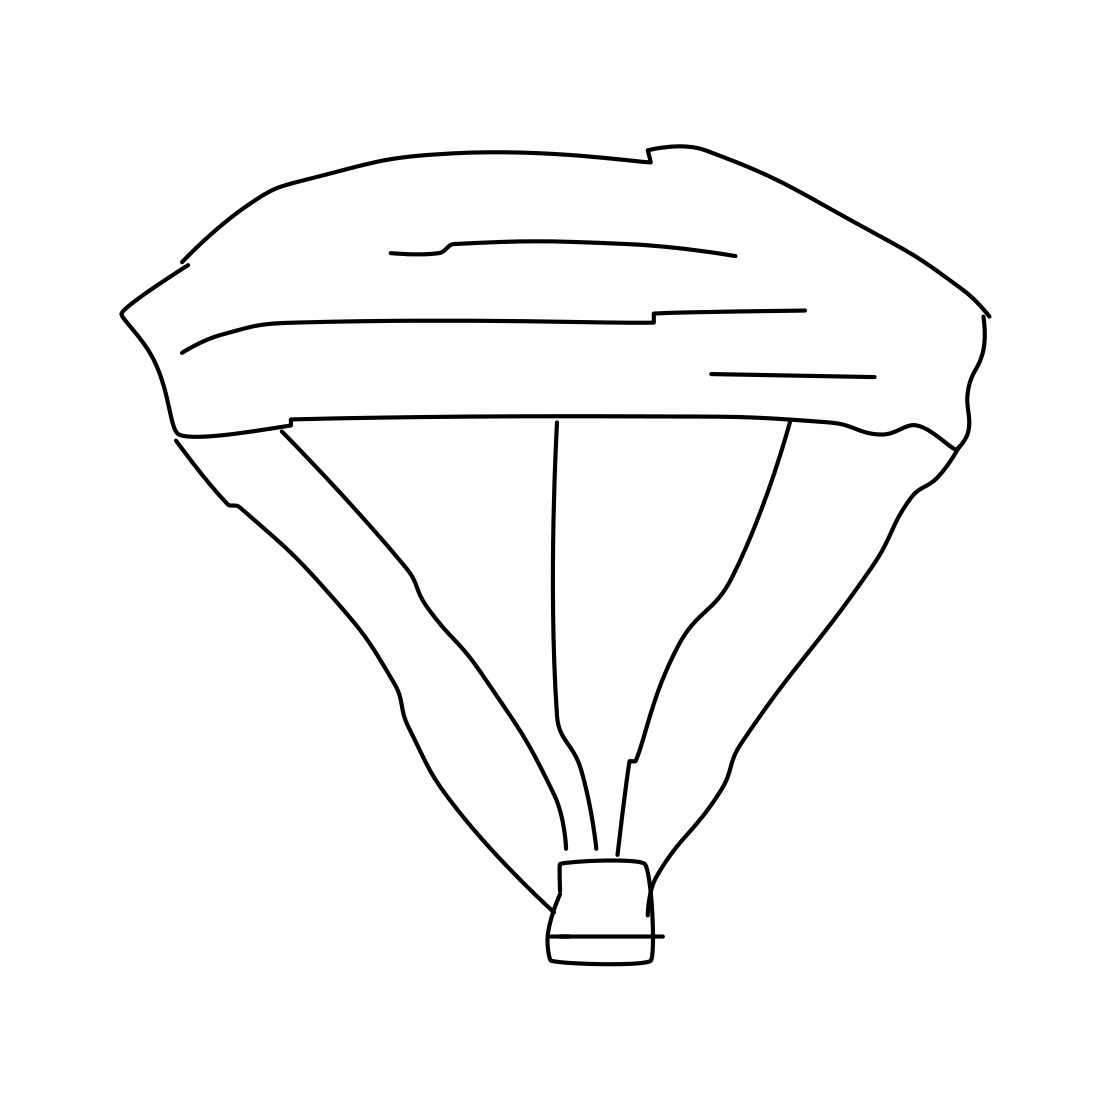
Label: parachute